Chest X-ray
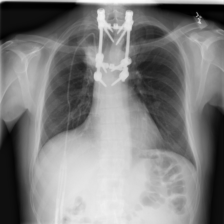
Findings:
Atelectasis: negative
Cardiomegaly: negative
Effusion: negative
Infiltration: negative
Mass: negative
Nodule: negative
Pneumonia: negative
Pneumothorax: negative
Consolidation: negative
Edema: negative
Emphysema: negative
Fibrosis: negative
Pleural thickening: negative
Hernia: negative